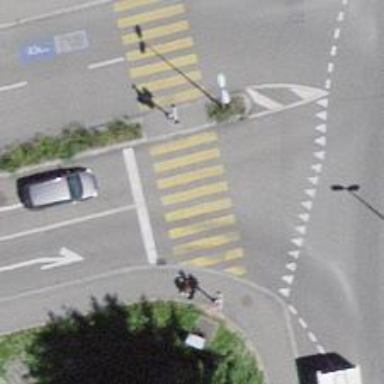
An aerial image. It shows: Road crossing with traffic signals.